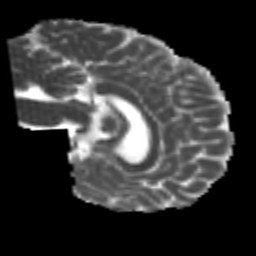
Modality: MD
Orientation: sagittal
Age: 25
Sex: female
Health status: healthy
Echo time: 0.074 s